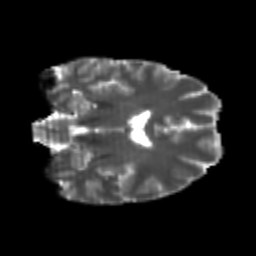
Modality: T2w
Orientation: coronal
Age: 24
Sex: male
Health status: healthy
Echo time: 0.074 s